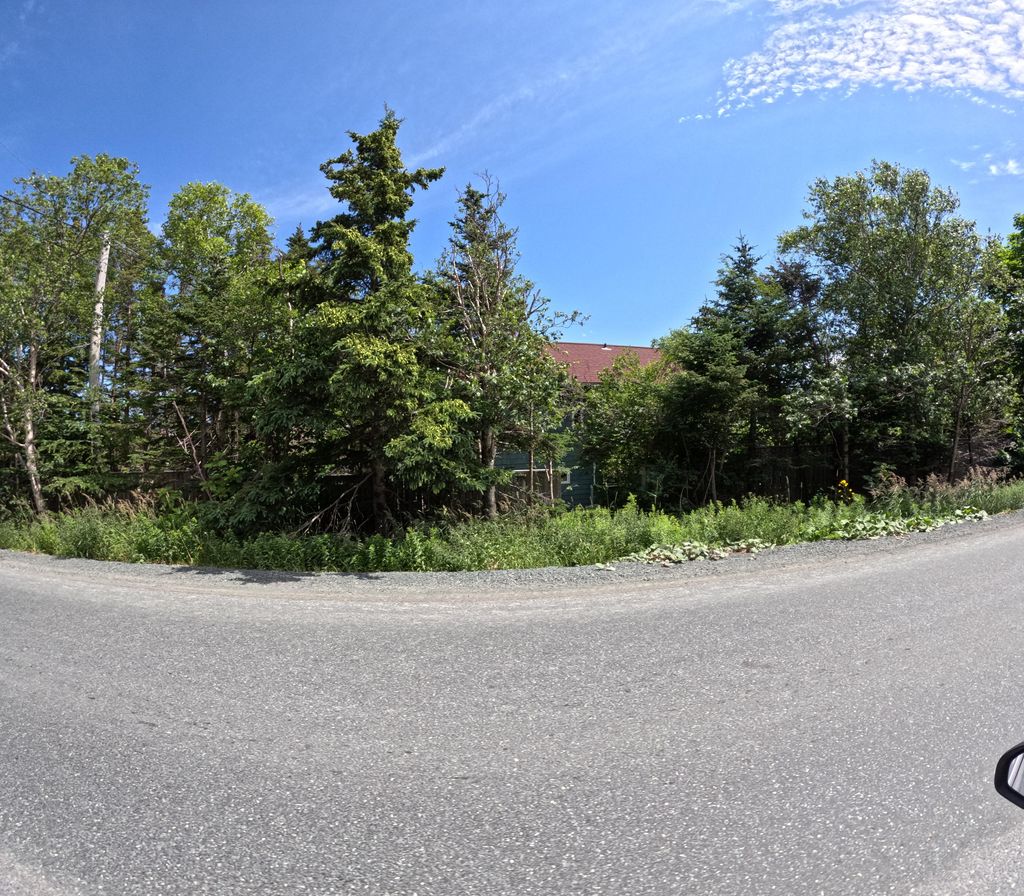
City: st_johns